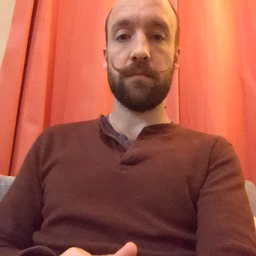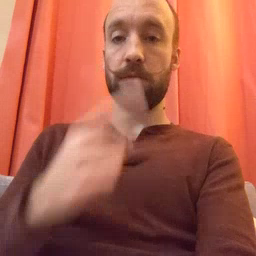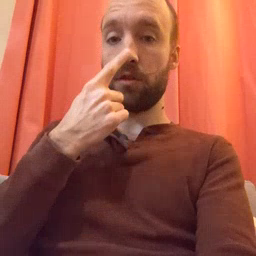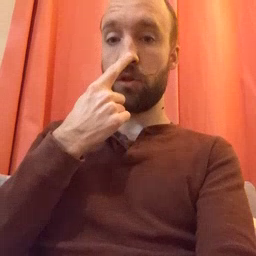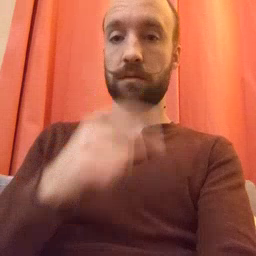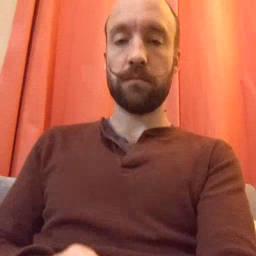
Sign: nose